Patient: sex F, age 75
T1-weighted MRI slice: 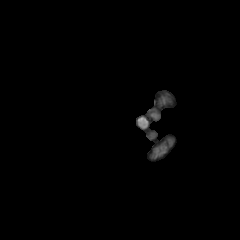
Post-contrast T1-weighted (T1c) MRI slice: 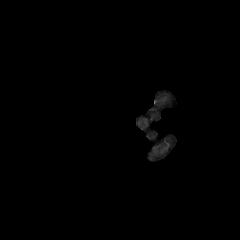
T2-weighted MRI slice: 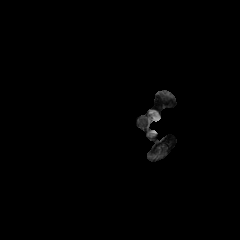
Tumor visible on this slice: no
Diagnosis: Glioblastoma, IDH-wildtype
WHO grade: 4